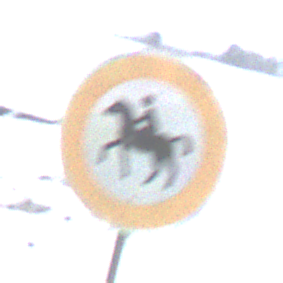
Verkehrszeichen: VerbotReiter
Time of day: Midday
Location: Outdoor (Suburban)
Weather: Overcast
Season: NotSpecified
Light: Natural